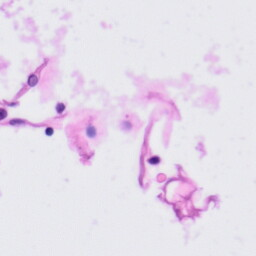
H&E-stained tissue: Tonsil